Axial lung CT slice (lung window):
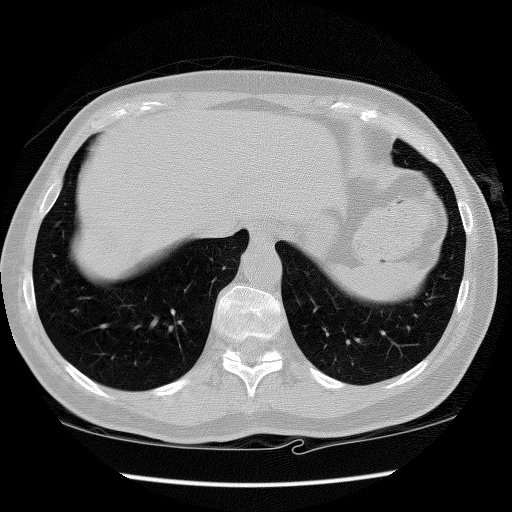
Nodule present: no